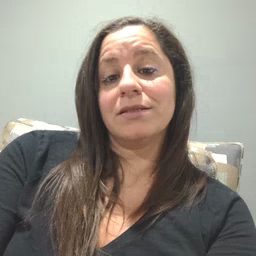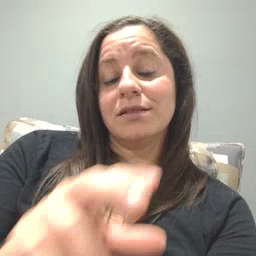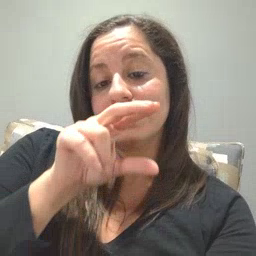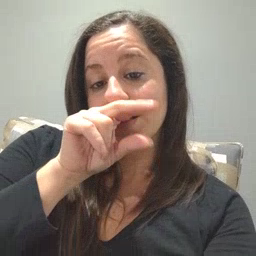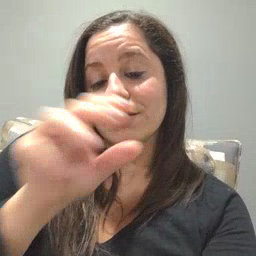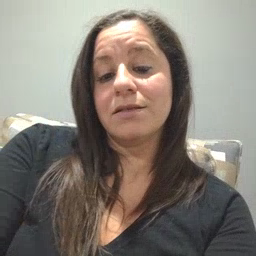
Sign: duck